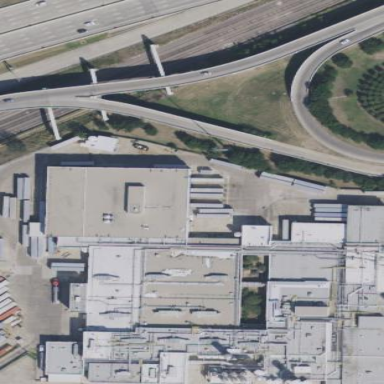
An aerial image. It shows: Industrial building.